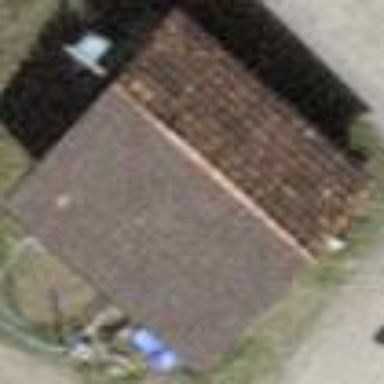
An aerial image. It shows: Shed building.